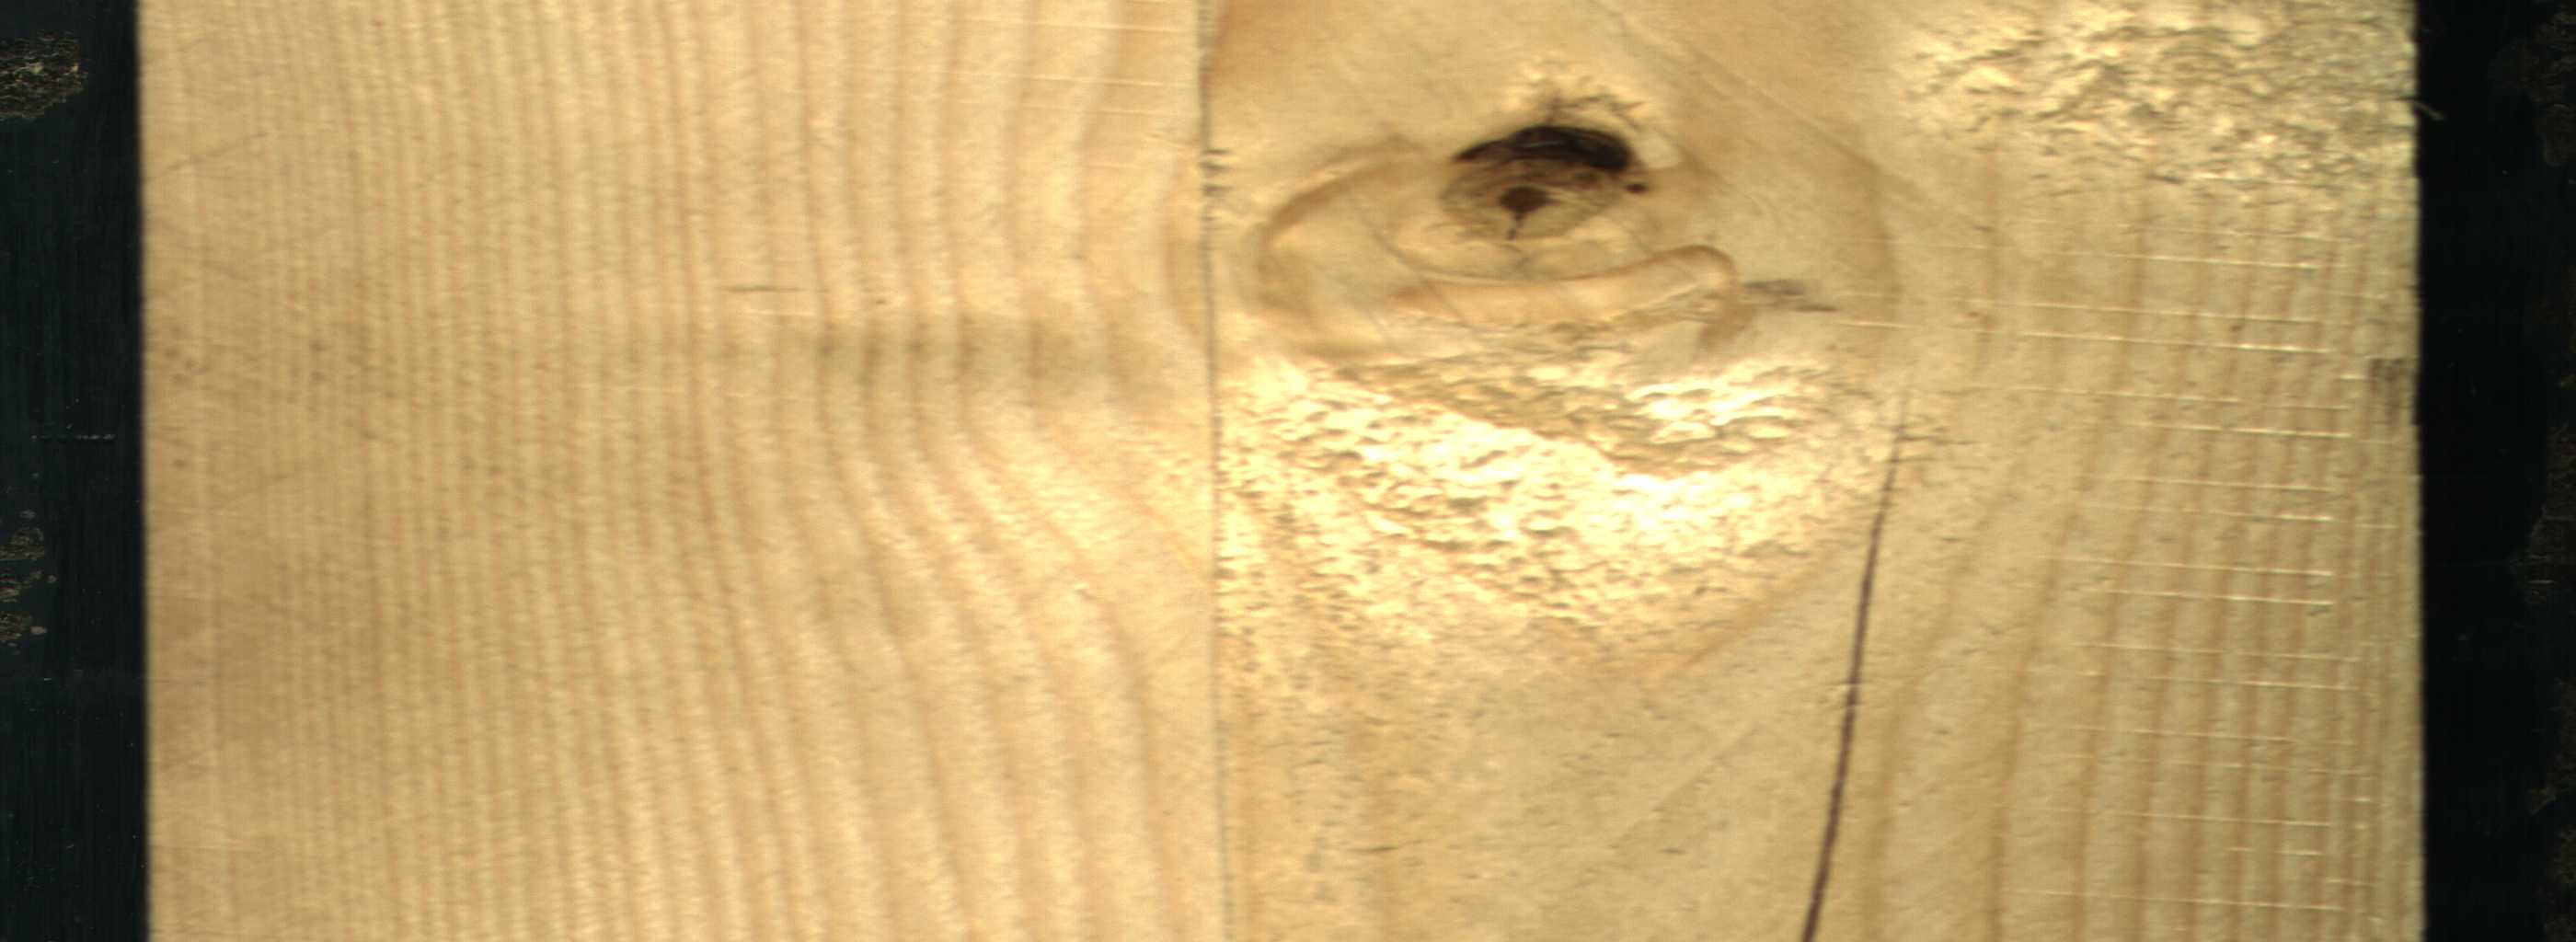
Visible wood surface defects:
Crack
Crack
Dead_Knot